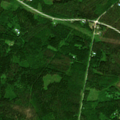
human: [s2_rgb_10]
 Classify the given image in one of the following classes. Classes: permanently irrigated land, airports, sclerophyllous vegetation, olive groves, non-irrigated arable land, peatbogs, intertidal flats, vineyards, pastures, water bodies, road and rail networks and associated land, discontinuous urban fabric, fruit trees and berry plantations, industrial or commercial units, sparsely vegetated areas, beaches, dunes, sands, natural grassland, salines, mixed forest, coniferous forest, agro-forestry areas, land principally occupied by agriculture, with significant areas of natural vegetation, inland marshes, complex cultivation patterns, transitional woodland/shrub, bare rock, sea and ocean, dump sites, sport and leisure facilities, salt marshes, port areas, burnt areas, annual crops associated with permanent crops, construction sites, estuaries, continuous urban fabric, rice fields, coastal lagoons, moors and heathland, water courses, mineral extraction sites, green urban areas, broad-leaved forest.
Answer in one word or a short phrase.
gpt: broad-leaved forest, coniferous forest, mixed forest